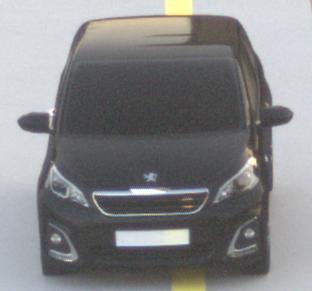
Make: Peugeot
Model: 108 1.0 VTi 68
Detailed model: 108
Model produced from: 2015/03
Model produced until: 2016/10
Doors: 3
Color: black
Road condition: dry road
Daytime: sunrise or sunset
Contrast: low contrast